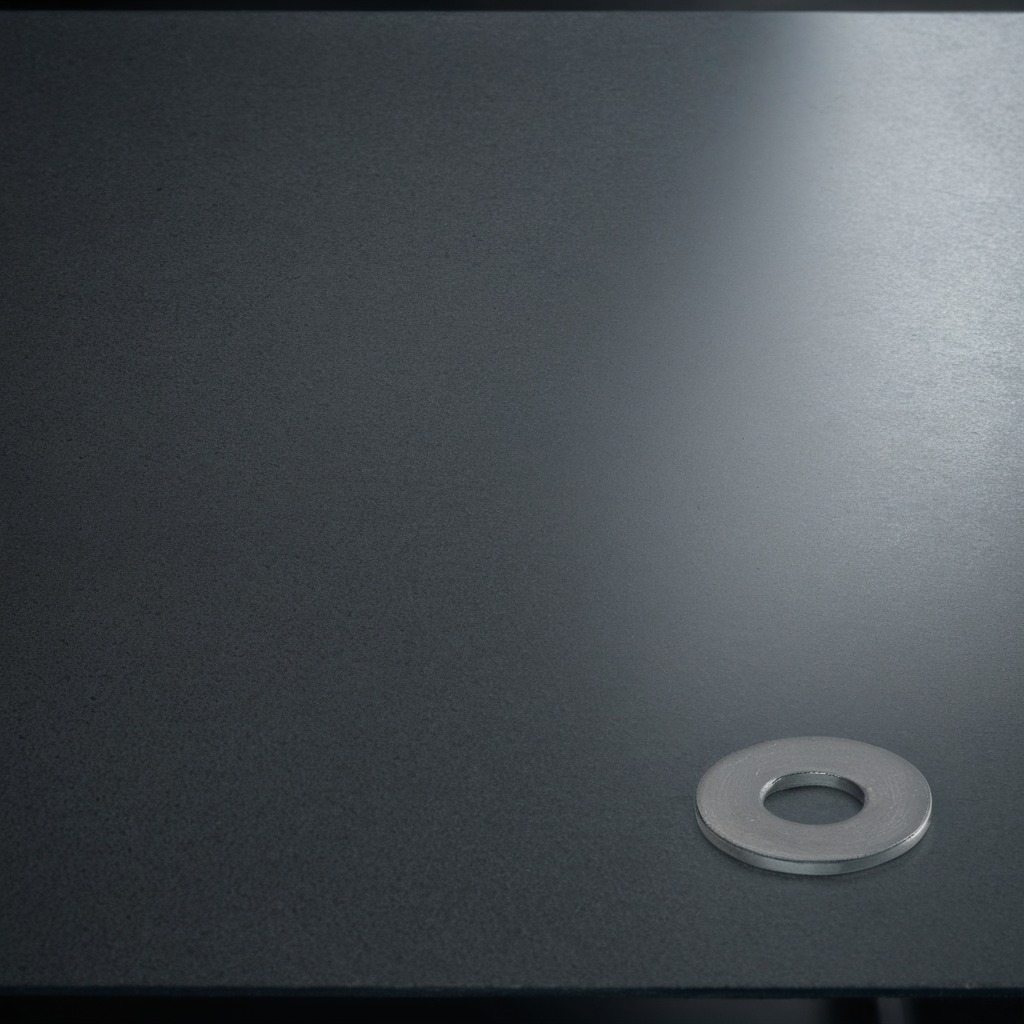
A flat metal washer is lying on the clean granite table inside a workshop at night.